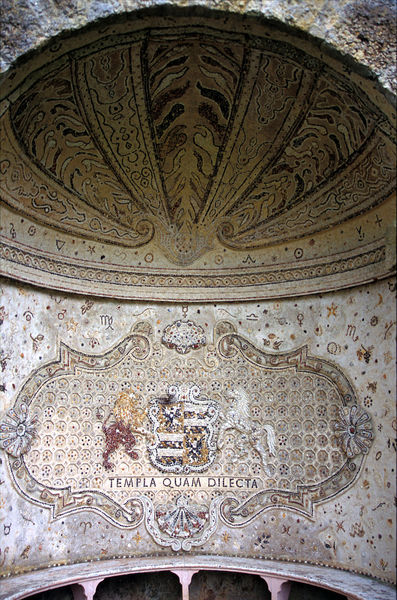
Titel: Pebble Alcove, Mosaik mit Wappen und Motto Sir Richard Temples
Künstler: William Kent
Standort: Stowe, Buckinghamshire
Institution: Stowe Landscape Gardens
Schlagwörter: adler, blau, blätter, gemälde, weiß, ocker, ausschnitt, blumen, braun, frankreich, grau, hell, licht, schmuck, schwarz, symbol, säule, säulen, zeichen, dach, rot, schloss, tier, tiere, weg, beige, malerei, muster, ornament, wand, architektur, band, barock, rahmen, stein, kirche, gold, decke, england, rokoko, pferd, rund, schrift, bogen, italien, mauer, rand, rundbogen, kuppel, dekoration, bordüre, kartusche, detail, inschrift, dekor, verzierung, wandmalerei, streifen, palme, freude, foto, fotografie, photographie, nische, gewölbe, medaillon, porzellan, strahlen, sterne, loch, fliesen, text, buchstaben, abzeichen, mosaik, arkaden, photo, fries, wappen, sims, kalotte, gesims, löwen, voluten, farbfoto, apsis, grotte, steinchen, tempel, konche, löwe, muschel, london, sitzbank, fotographie, sternzeichen, einfassung, fassung, einhorn, sigel, symbole, prägung, deckenmalerei, wölbung, rotunde, latein, rundbau, halbkuppel, lateinisch, motto, palst, lunette, kuppeldach, gartenhaus, weihe, planeten, wandvorsprung, englanf, muschelnische, mosaiksteinchen, badehaus, musariek, deatil, freski, florale, quam, dilecta, läwen, templa quam dilecta, templa